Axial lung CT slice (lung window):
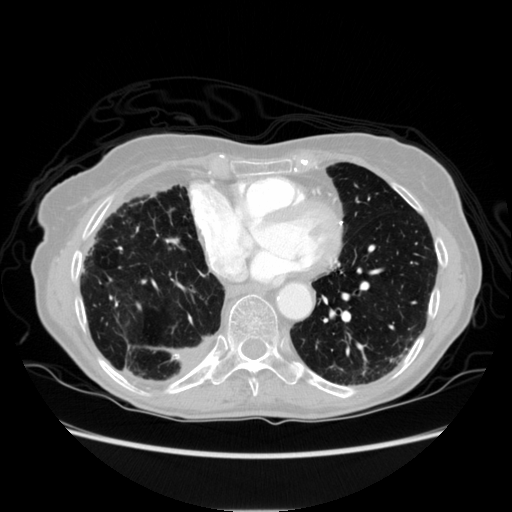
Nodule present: no